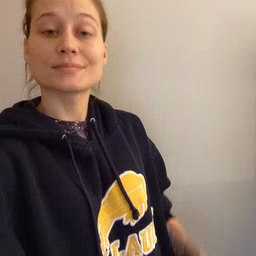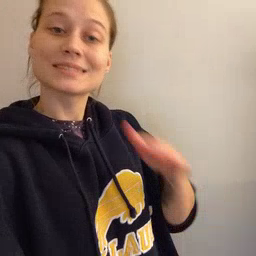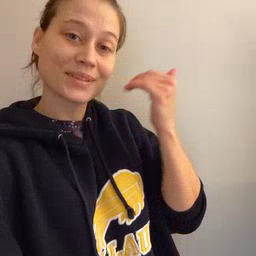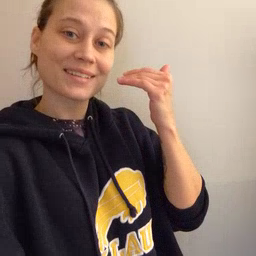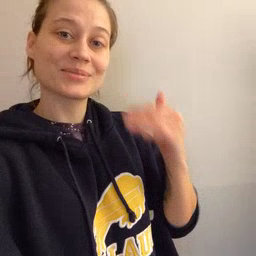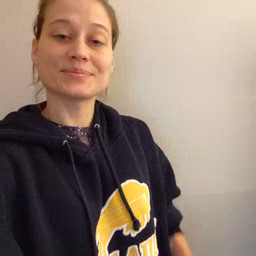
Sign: smile